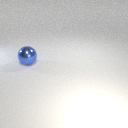
large blue metal sphere